Interaction volume radius: 10 \u00c5
Interaction volume height: 20 \u00c5
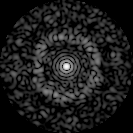
Disorder parameter: 0.8219